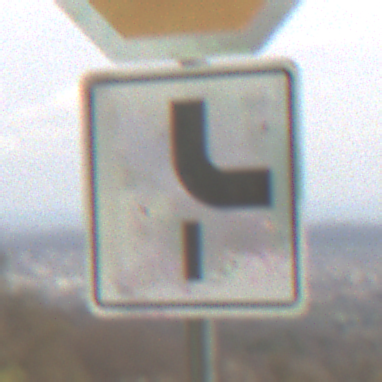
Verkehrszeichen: VerlaufVorfahrtsstrasse10
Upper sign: Stop
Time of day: MorningAfternoon
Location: Outdoor (Suburban)
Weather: Overcast
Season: NotSpecified
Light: Natural